Question: I want to design a text_area with toolbox in rails. Is there any way or gem to do that?
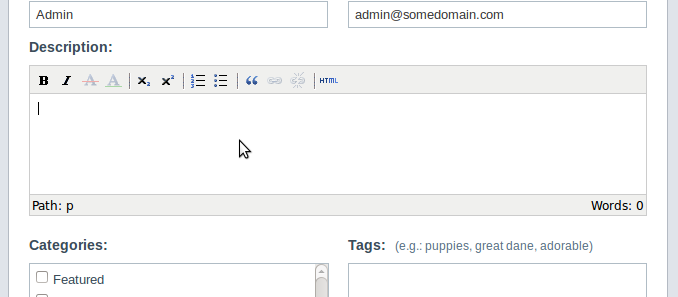
Answer: I achieved that through tinymce-rails gem.